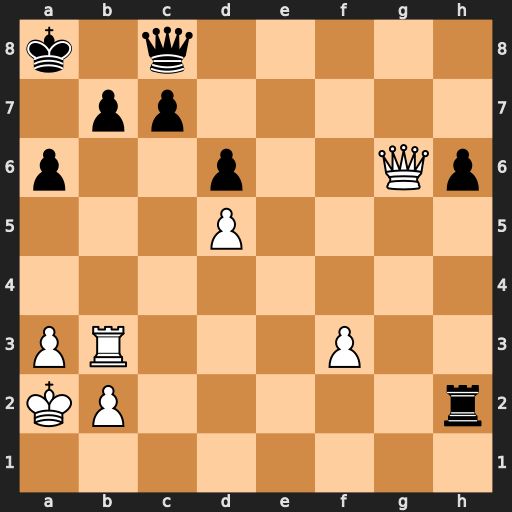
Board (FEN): k1q5/1pp5/p2p2Qp/3P4/8/PR3P2/KP5r/8
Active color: w
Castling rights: -
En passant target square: -
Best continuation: Re3 b6 Re8 Qxe8 Qxe8+